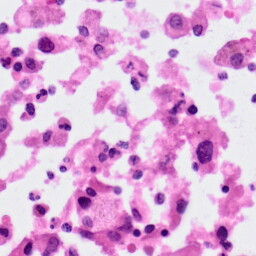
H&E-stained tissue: Lung